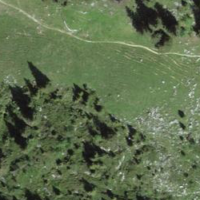
EUNIS habitat code: 45
Species observed at this site:
Rumex alpinus